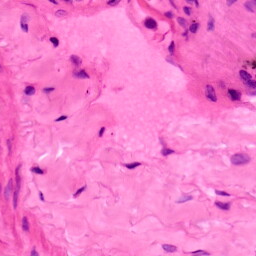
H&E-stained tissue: Lung